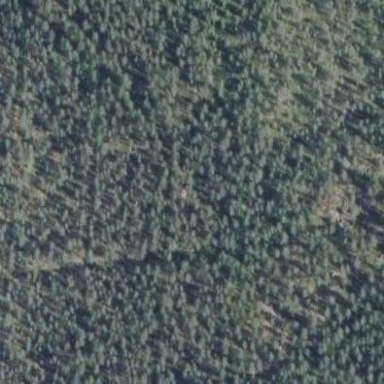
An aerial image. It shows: Needle-leaved woodland.